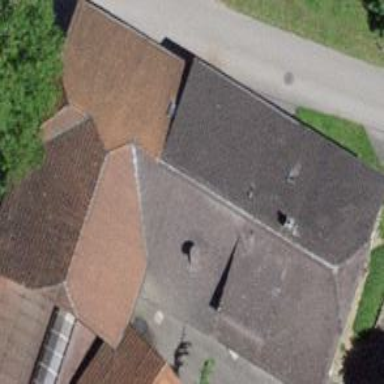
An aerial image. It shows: Farm building.